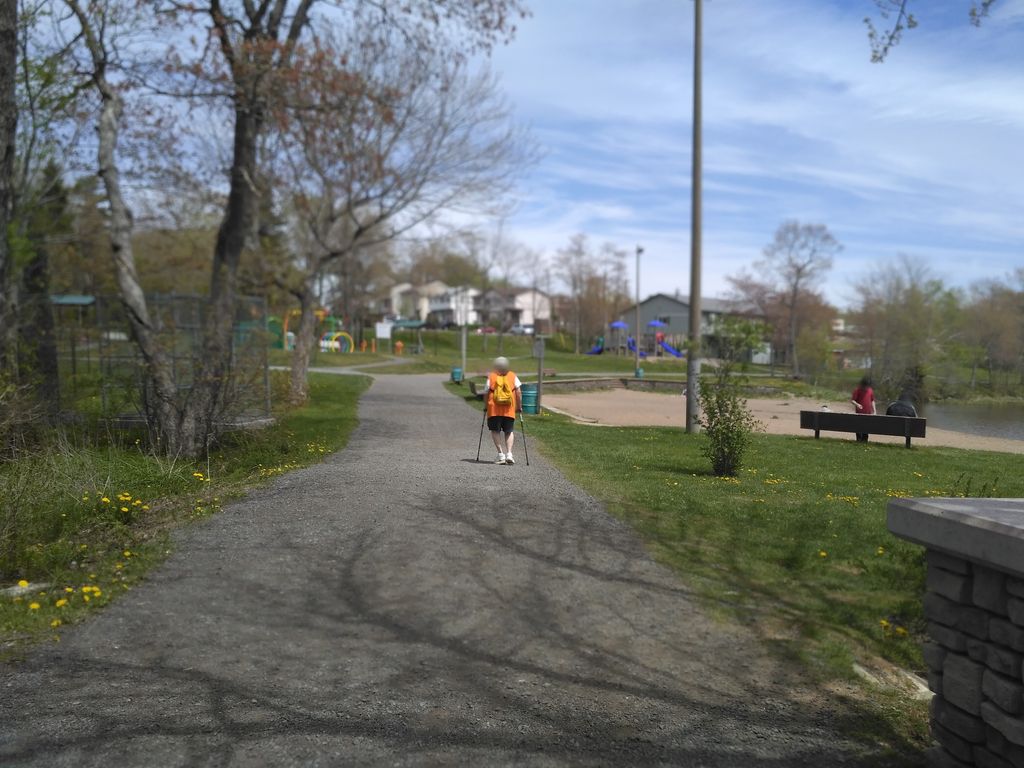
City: halifax